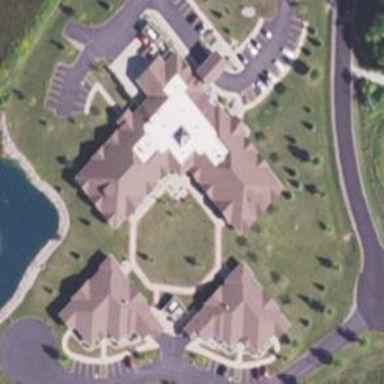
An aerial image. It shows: Residential area that includes nursing home social facility.